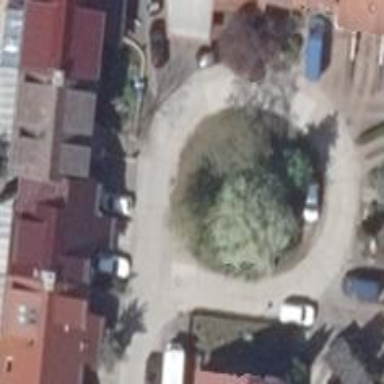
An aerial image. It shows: Residential road.